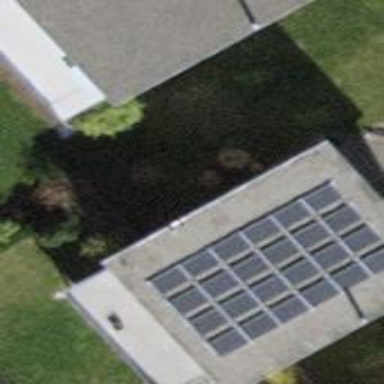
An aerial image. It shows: Solar power generator using photovoltaic method with solar photovoltaic panel types.